Interaction volume radius: 10 \u00c5
Interaction volume height: 15 \u00c5
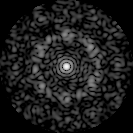
Disorder parameter: 0.7743